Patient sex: M
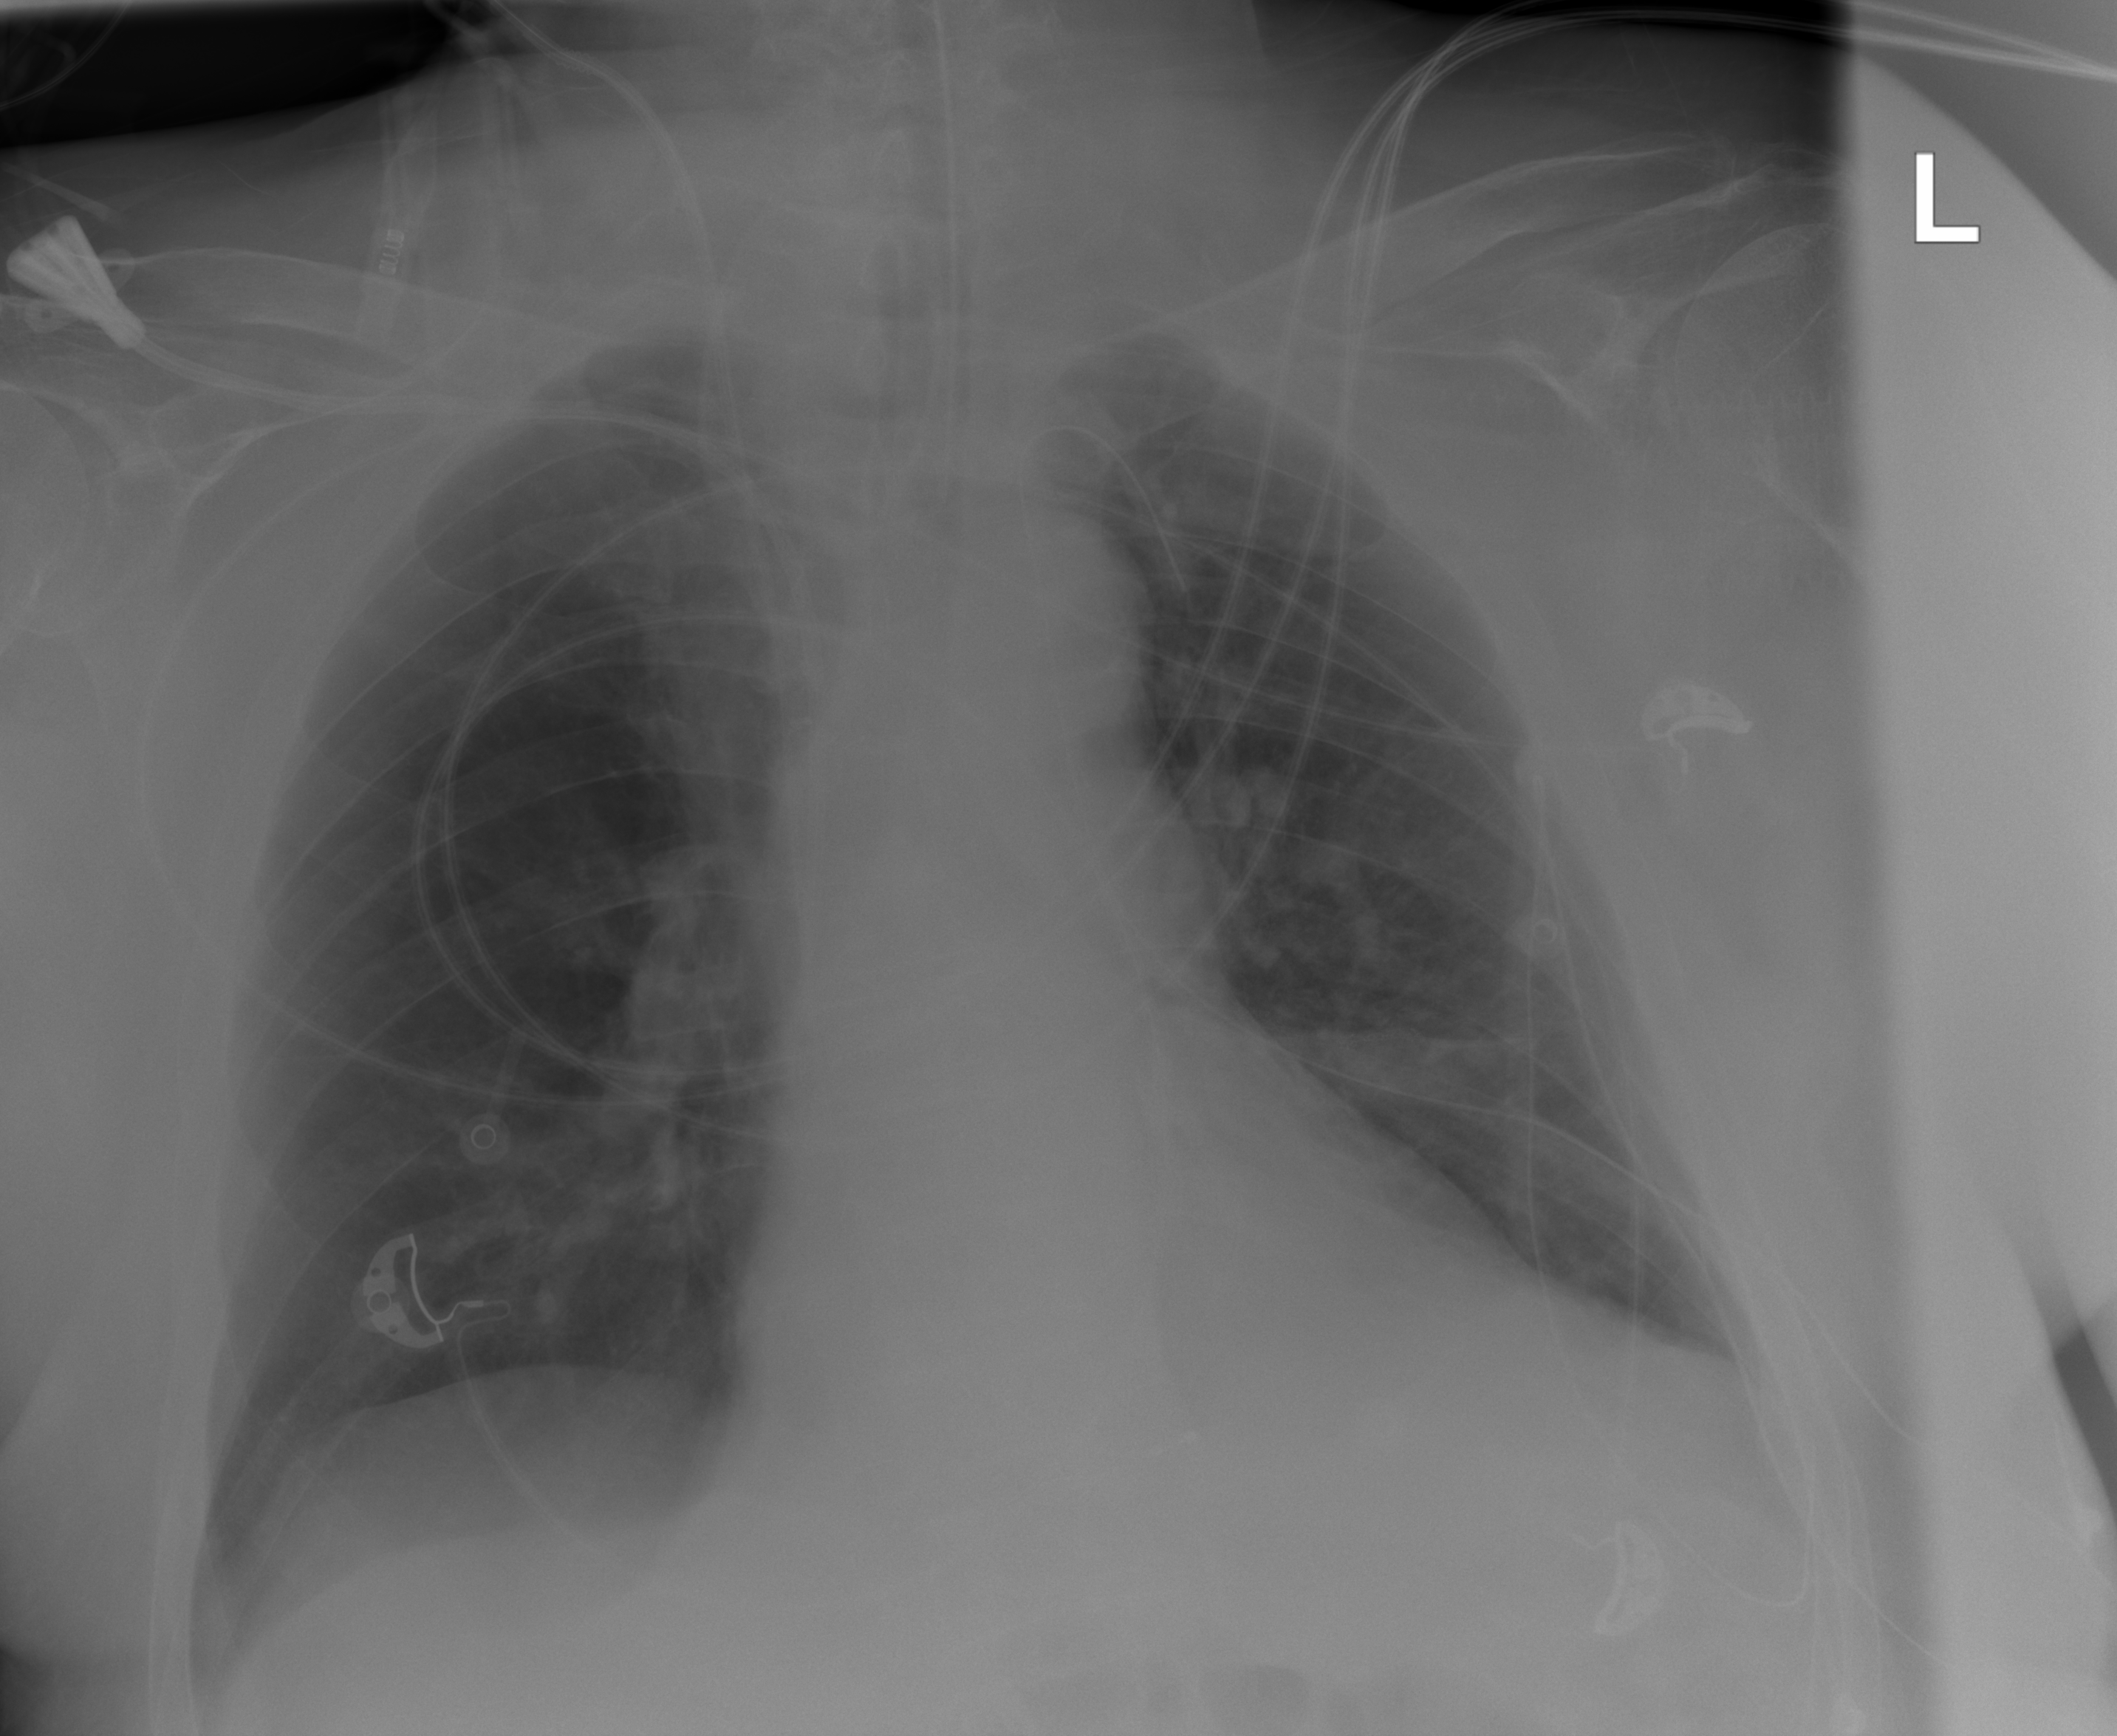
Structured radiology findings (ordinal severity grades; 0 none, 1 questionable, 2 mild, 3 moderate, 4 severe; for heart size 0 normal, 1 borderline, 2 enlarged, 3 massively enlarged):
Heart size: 1
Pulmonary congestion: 2
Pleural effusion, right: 0
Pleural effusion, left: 2
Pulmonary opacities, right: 0
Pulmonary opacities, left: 0
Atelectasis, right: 0
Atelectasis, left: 2